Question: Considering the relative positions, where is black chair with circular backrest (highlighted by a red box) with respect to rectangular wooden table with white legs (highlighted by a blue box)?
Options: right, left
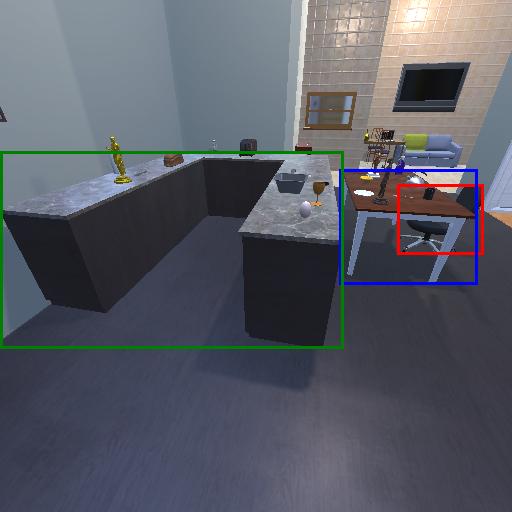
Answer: right